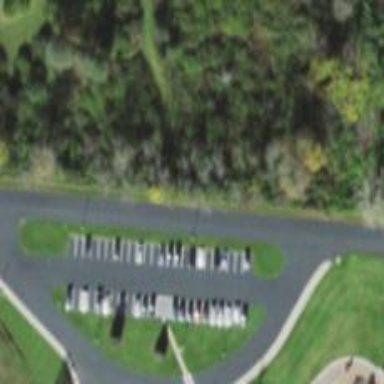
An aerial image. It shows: Parking area.